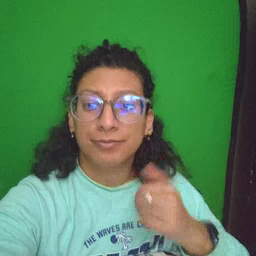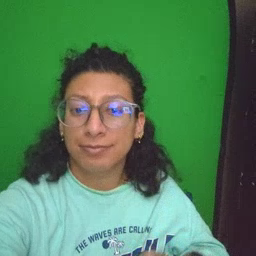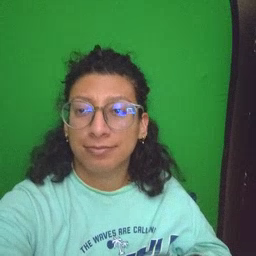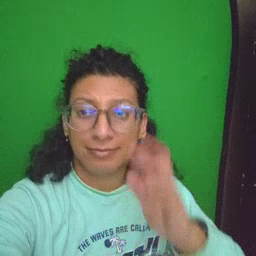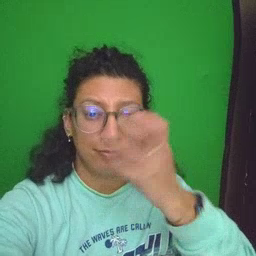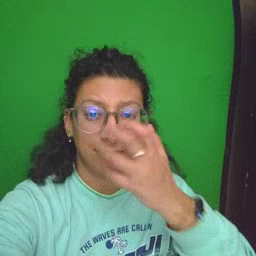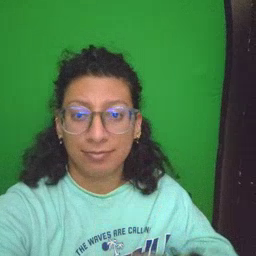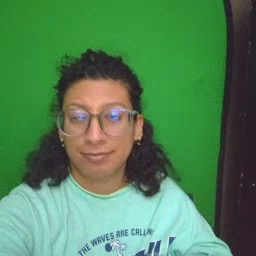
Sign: clown